Question: I have a large relation in which each tuple has an integer value corresponding to each column. Now I need to display these tuples in an order according the user specified priorities of each column(which obviously change according to the user). Miniature example:
Consider this relation:

A user enters priorities as 8,9,5 and 4 for A,B,C and D respectively, I need to determine the order of the tuples matching best to user priorities.
What I have thought of till now is applying filters in the sorted order of the provided user priorities and then displaying the results. I need help for a more accurate algorithm.
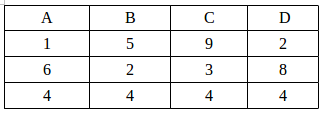
Answer: Might the answer be as simple as...?
Obviously, this is not the answer, yet I am still in the dark, what the correct result might be...
Basically the question comes down to "Which metric is to the best taste of the user?".
While offering 2 metrics myself, anyone who has ideas can shorten their answers by giving a metric function. You can experiment with the code below for example at <URL>
The first ('metric1' uses the scalar product).
While the second value is small, the first value with nearly as high a priority gets (6,2,3,8) up in the rankings.
The second ('metric2') attempts to be value agnostic, using some ranking method (ranking as in robust estimators, baysean, ...) where a match in the position of the sorted tuple values relative to the positions in the sorted priority tuple is rewarded with a number which is 2^(priority position). This means, that a match in the rank for the highest priority can never be beaten by a lower priority position match. You still follow, right? :)
To clarify metric2 a bit more (and I am sure it can be improved - where are those google guys when you need them?!):
'''
[3; 2; 4; 1] [2; 1; 3; 4] ([1; 5; 9; 2] [8; 9; 5; 4])
0
[4; 1; 3; 2] [2; 1; 3; 4] ([6; 2; 3; 8] [8; 9; 5; 4])
12
[4; 3; 2; 1] [2; 1; 3; 4] ([4; 4; 4; 4] [8; 9; 5; 4])
0
'''
Here you see intermediate values for metric2 for all 3 4-tuples in the table.
Rightmost you see the priority value tuple. Second from right, the input value tuple. The first two lists show the sorting indices (in descending order) for both the table tuple and the priority tuple.
Now... a good match would have the same sorting order as the priority tuple. (This metrics theory). So if the biggest value in the table tuple would be located where the highest priority in the priority tuple is located, this would be good. And for high priority positions in the priority tuple this is even better. If the second highest value in the table tuple is at the position of the second highest priority value in the priority tuple, this is also nice - but not as important as the first value on the highest priority...
To avoid that the ordering of the least "significant" values in the tuple according to the priority tuple win over the more "significant" ones, I added a priority specific value to the metrics.
If the first priority is matched, it gets the metric value 2^4 = 16. If the second matches it is 8, then 4,2,1. So even if the first match failed and all the others are matched, a tuple cannot beat a tuple where the first one is in the right spot.
For the researchers convenience, I added an empty 'metric3' which can be used for finding better alternatives.
'''
let ua,ub,uc,ud = (8,9,5,4)
let table = [ 1,5,9,2; 6,2,3,8; 4,4,4,4 ]
let metric1 (a,b,c,d) = a*ua + b * ub + c * uc + d * ud
let metric2 (a,b,c,d) =
let indices = [1;2;3;4]
let values = [a;b;c;d]
let indByValue =
List.zip indices values
|> List.sortBy (fun (i,v) -> v)
|> List.map (fun (i,v) -> i)
|> List.rev
let prioIndByValue =
List.zip indices [ua;ub;uc;ud]
|> List.sortBy (fun (i,p) -> p)
|> List.map (fun (i,p) -> i)
|> List.rev
//printfn "%A %A (%A %A)" indByValue prioIndByValue values [ua;ub;uc;ud]
let r,_ =
List.zip indByValue prioIndByValue
|> List.fold (fun (cnt,w) (x,y)-> if x = y then (cnt + (1 <<< w),w-1) else (cnt,w-1) ) (0,4)
r
let metric3 (a,b,c,d) =
// TODO: Write your favourite metric here ;)
0
let best1 = List.maxBy metric1 table
let sorted1 = List.sortBy metric1 table
let best2 = List.maxBy metric2 table
let sorted2 = List.sortBy metric2 table
let best3 = List.maxBy metric3 table
let sorted3 = List.sortBy metric3 table
//table |> List.iter (fun r -> printfn "%A" (metric2 r))
'''